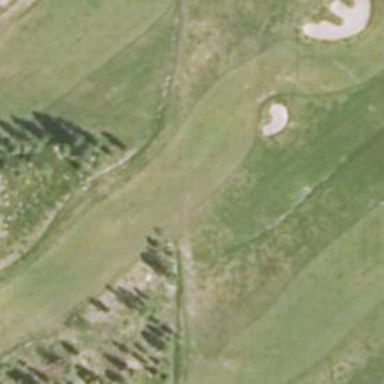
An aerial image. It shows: Golf hole.